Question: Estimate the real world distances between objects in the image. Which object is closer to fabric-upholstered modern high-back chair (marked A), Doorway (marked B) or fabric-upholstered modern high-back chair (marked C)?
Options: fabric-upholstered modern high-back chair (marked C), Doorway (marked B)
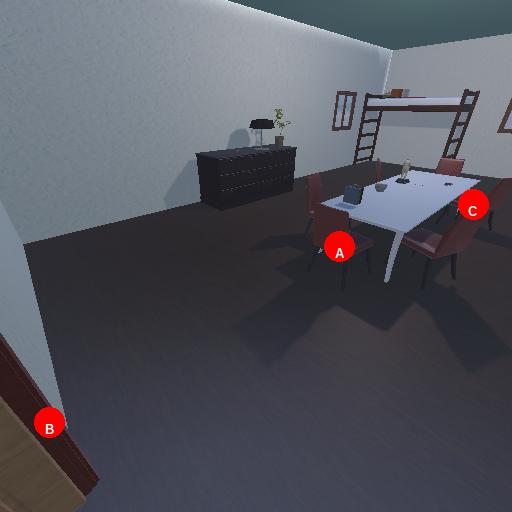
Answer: fabric-upholstered modern high-back chair (marked C)